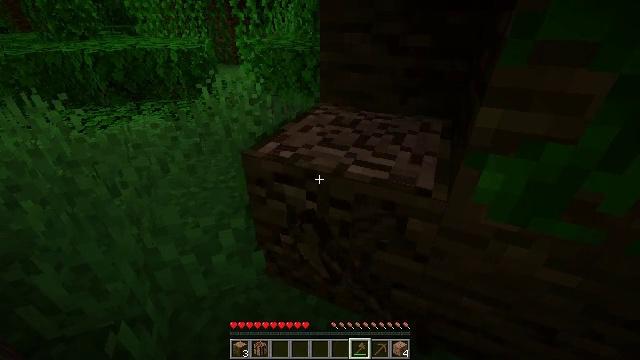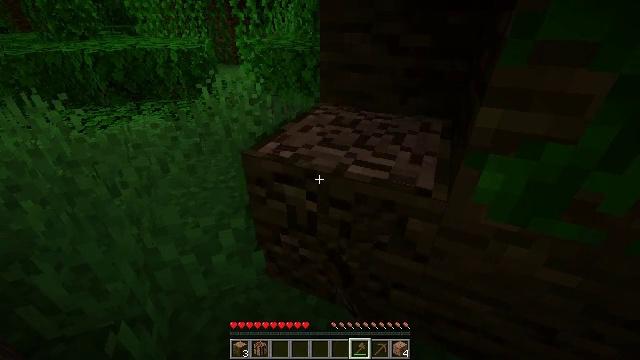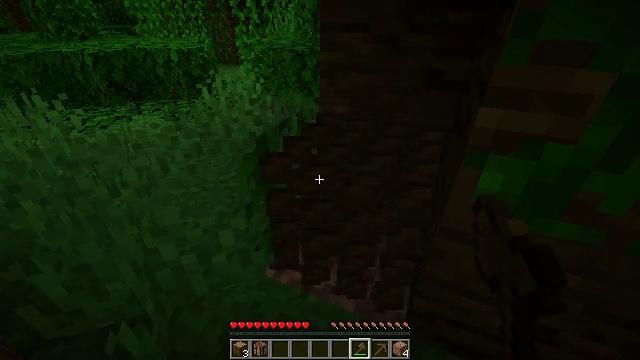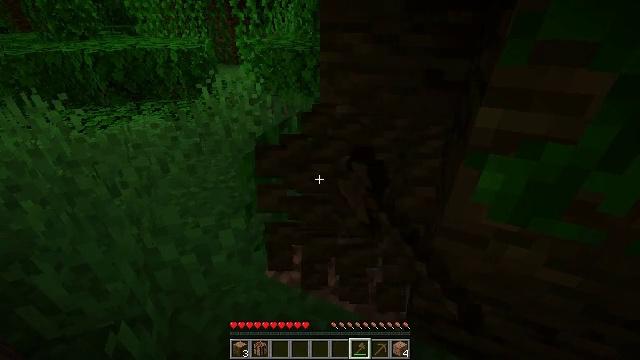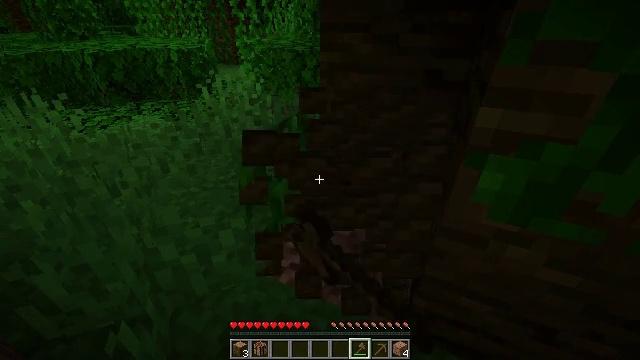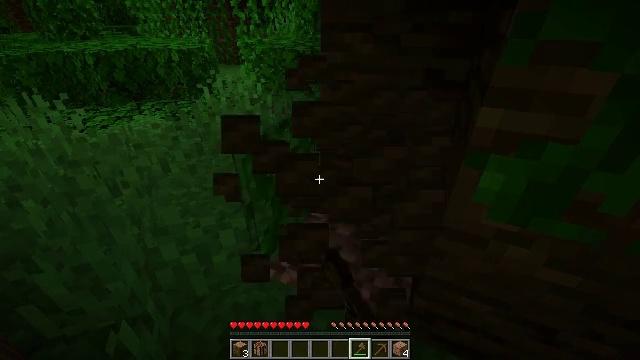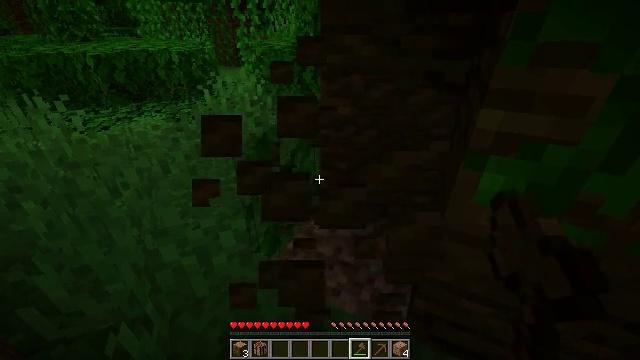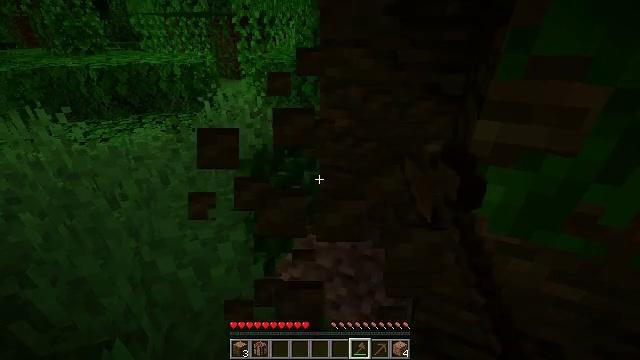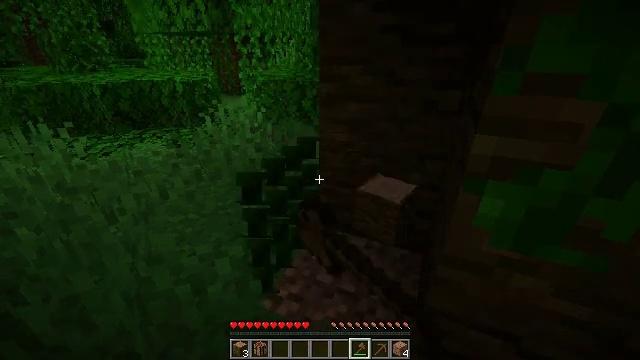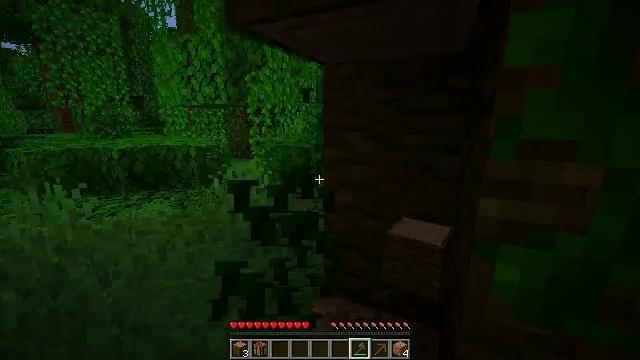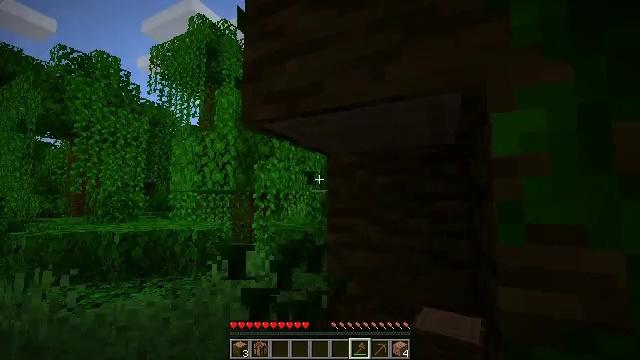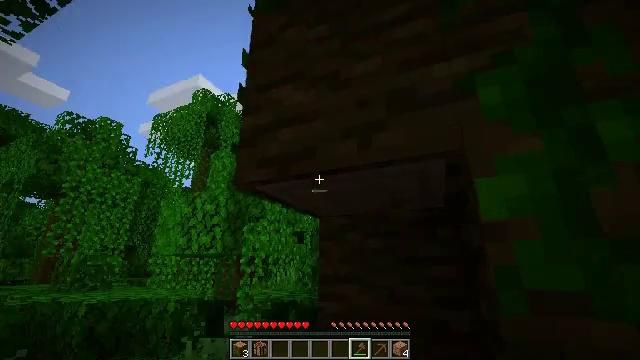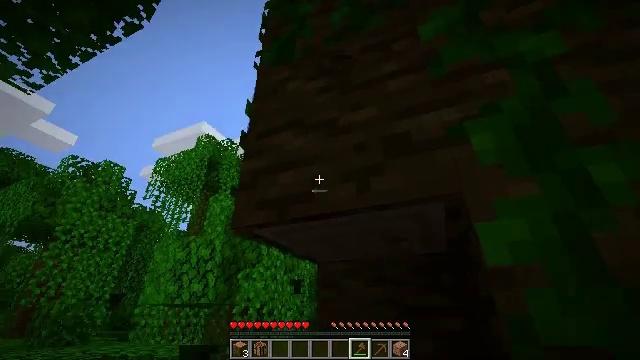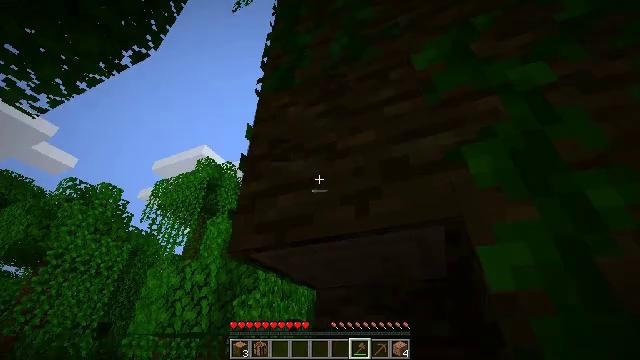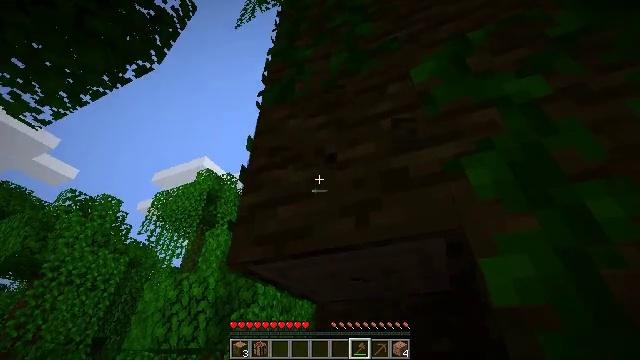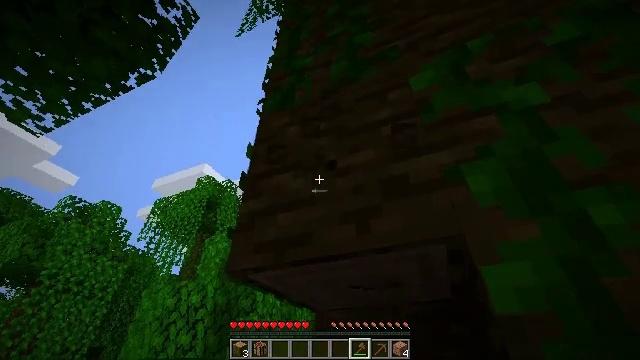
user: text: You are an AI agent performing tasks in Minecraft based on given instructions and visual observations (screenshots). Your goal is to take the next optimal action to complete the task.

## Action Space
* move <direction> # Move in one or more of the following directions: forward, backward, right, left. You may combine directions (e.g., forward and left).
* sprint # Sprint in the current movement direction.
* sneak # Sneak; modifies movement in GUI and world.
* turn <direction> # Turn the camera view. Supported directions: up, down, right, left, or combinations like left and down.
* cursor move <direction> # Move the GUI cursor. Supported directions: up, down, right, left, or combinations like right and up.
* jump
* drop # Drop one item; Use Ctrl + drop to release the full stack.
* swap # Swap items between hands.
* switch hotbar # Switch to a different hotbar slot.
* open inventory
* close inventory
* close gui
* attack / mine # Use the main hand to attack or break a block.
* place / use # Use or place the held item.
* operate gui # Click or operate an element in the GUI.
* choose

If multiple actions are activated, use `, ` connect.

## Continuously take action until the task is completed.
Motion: motion action
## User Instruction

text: Mine the jungle log in the rainforest biome.
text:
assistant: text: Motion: attack / mine
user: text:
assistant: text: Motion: attack / mine
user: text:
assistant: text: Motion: attack / mine
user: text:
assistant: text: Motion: attack / mine
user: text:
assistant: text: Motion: attack / mine
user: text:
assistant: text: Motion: attack / mine
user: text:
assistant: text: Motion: turn up, attack / mine
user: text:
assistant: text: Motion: turn up, attack / mine
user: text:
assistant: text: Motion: turn left and up, attack / mine
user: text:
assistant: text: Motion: turn up, attack / mine
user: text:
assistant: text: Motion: turn right and up, attack / mine
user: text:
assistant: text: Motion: turn up, attack / mine
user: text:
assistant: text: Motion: turn up, attack / mine
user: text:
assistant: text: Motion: turn up, attack / mine
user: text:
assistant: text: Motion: turn up, attack / mine
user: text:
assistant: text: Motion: attack / mine
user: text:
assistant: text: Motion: attack / mine
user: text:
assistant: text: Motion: attack / mine
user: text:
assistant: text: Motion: attack / mine
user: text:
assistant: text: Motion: attack / mine
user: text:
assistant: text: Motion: attack / mine
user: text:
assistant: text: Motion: attack / mine
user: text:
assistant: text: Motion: attack / mine
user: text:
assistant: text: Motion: attack / mine
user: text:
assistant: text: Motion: attack / mine
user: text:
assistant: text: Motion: attack / mine
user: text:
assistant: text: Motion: attack / mine
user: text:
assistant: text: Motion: attack / mine
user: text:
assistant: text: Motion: move forward, attack / mine
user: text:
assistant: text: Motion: move forward, attack / mine